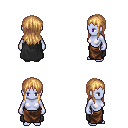
a pixel art fantasy rpg character, female body template, dark elf, purple skin, black cape, robe skirt, light blonde unkempt hairstyle, four views (front, back, left, right), 2x2 character sprite sheet, small pixel art, hard edges, no anti-aliasing